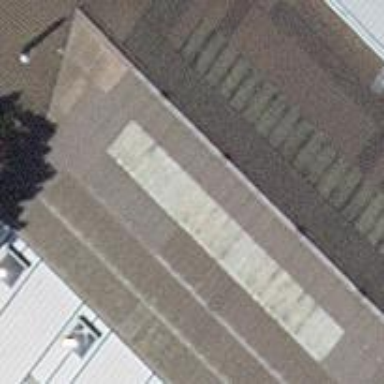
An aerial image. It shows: Car repair shop.